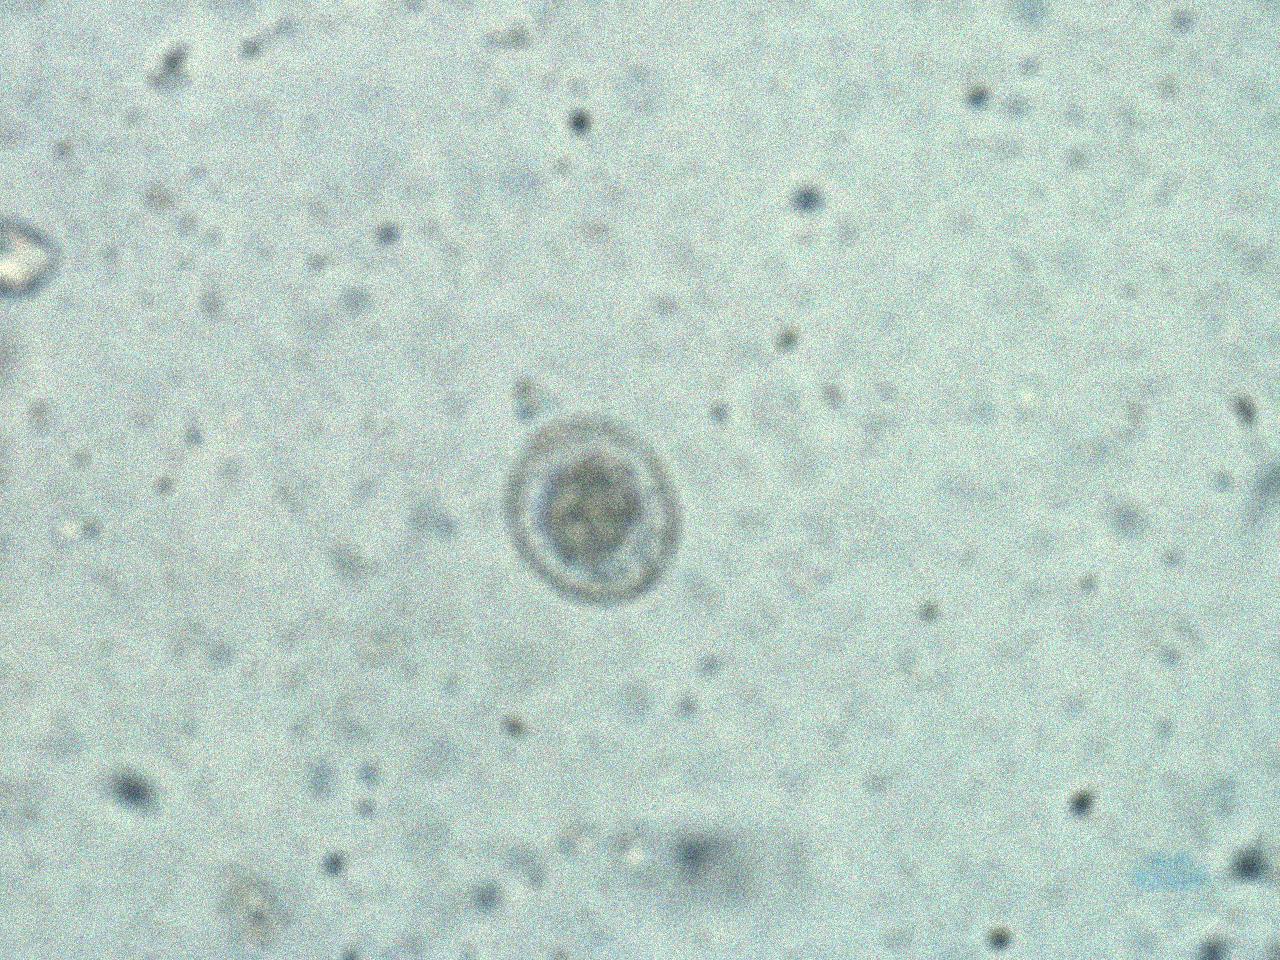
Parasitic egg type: Hymenolepis nana